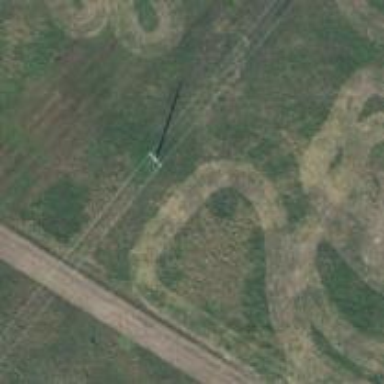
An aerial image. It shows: Power pole.